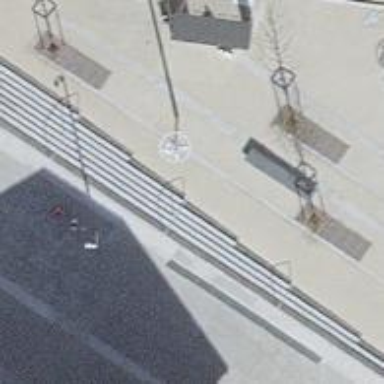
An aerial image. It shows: Surveillance object is present in the image.